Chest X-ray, PA view. Patient: 29 years old, sex F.
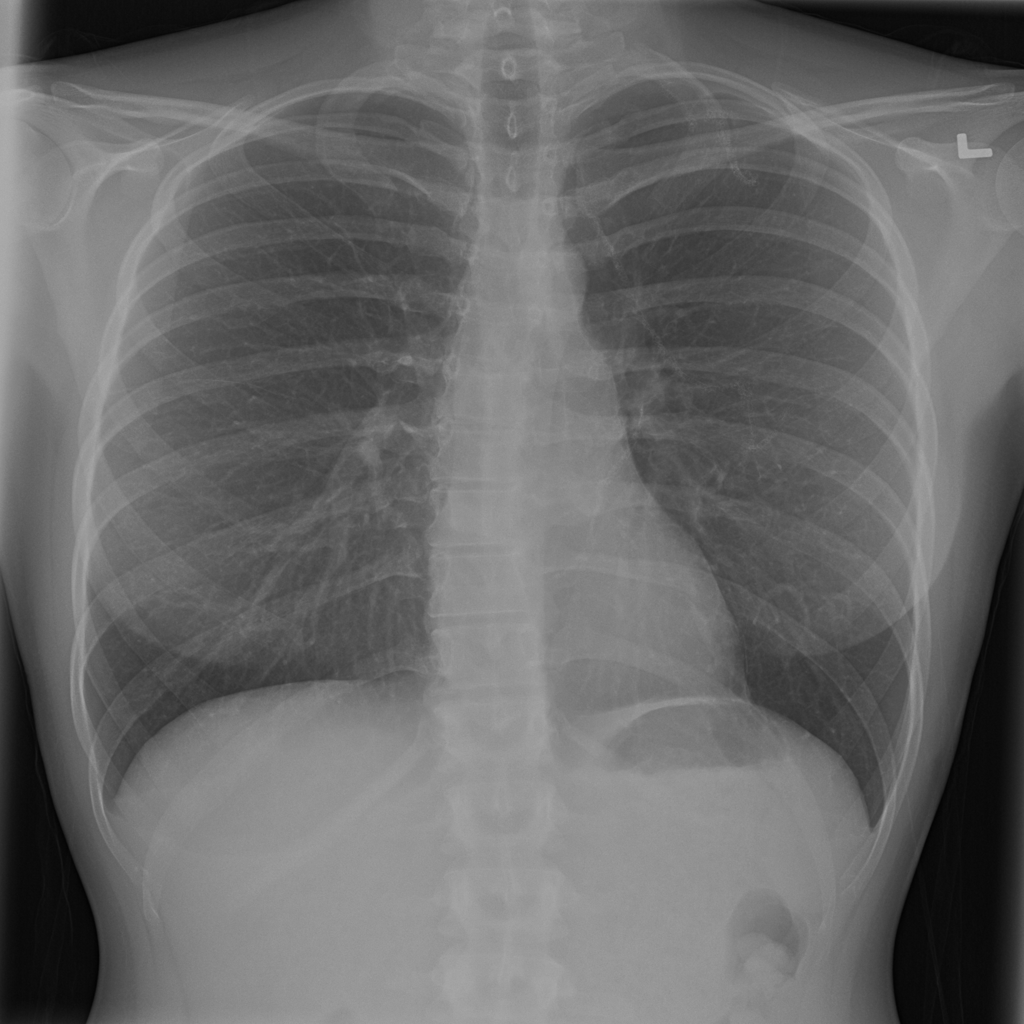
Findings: No Finding